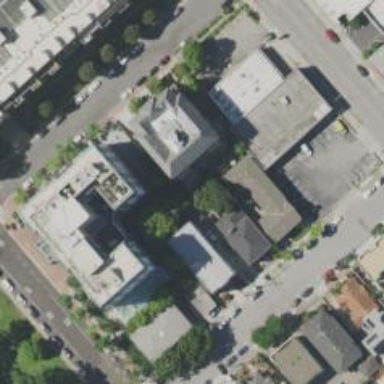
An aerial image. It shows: Sidewalk.